Interaction volume radius: 10 \u00c5
Interaction volume height: 20 \u00c5
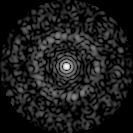
Disorder parameter: 0.8273